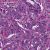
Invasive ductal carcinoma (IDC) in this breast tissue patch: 1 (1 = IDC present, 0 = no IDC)